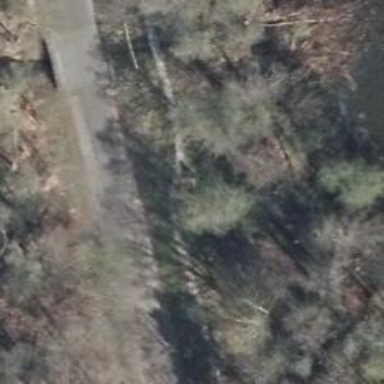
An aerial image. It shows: Path.